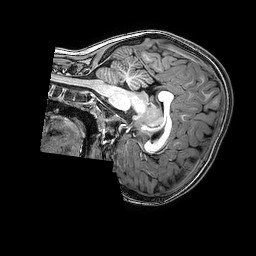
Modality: T1w
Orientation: sagittal
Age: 6
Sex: female
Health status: healthy